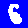
Digit: 6